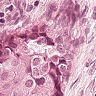
Metastatic tissue present: yes